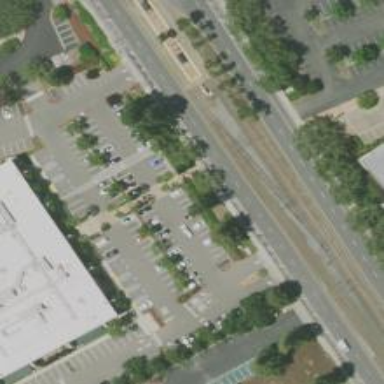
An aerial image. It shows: Light rail railway with electrified contact line.